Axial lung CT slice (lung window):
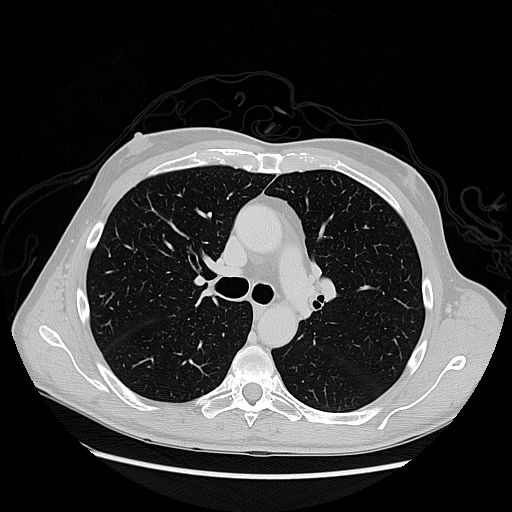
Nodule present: no